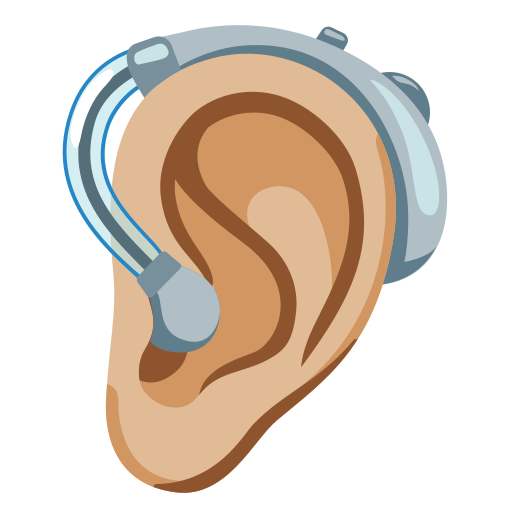
Emoji: 🦻🏼